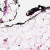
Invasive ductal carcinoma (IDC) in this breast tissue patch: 0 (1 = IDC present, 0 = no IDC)